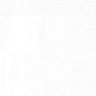
Metastatic tissue present: no